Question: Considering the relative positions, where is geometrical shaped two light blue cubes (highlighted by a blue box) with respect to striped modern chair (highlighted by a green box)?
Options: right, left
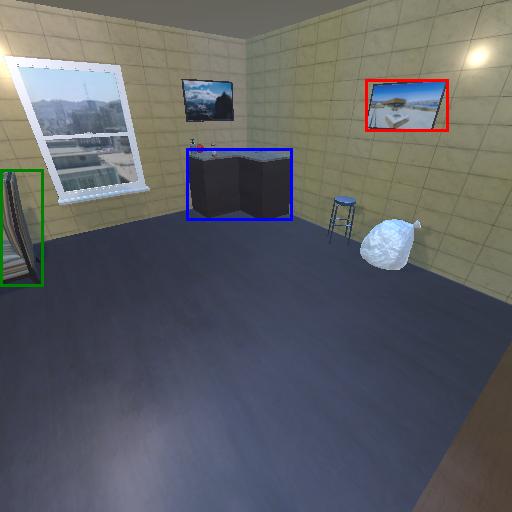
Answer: right